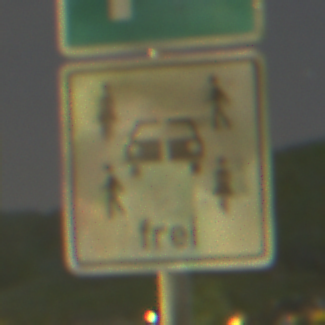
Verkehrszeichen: CarsharingfahrzeugeFrei
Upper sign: Parken
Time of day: Night
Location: Outdoor (Urban)
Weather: PartlyCloudy
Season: NotSpecified
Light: Artificial